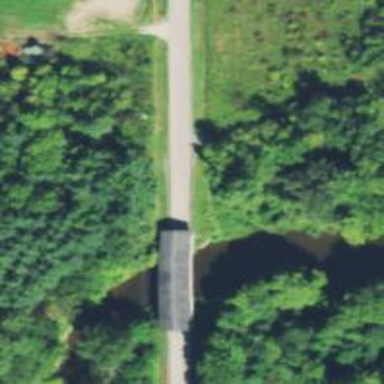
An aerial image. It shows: Unclassified road with covered bridge.